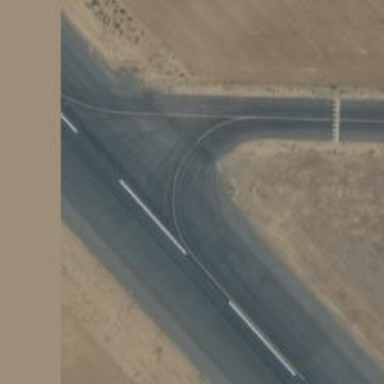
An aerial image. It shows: Taxiway at the airport with asphalt surface.